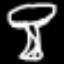
Label: mushroom